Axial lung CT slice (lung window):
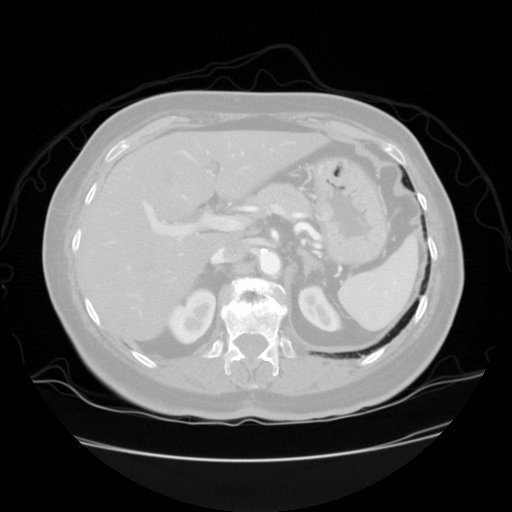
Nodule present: no